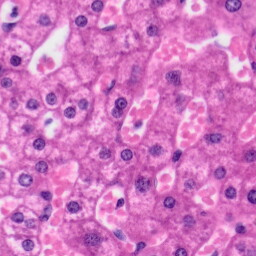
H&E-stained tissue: Liver